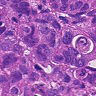
Metastatic tissue present: yes